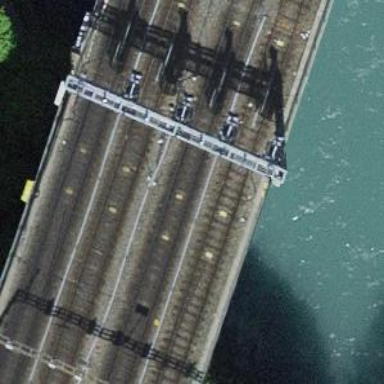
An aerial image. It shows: Railway signal.